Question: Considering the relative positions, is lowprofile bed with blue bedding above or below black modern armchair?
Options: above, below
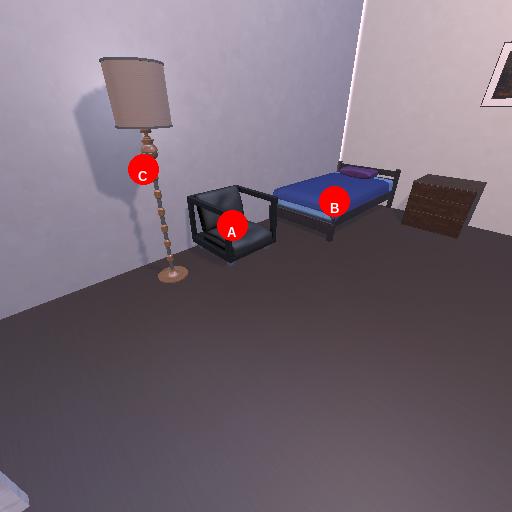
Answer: above